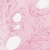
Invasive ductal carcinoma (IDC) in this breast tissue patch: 0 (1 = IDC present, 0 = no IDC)